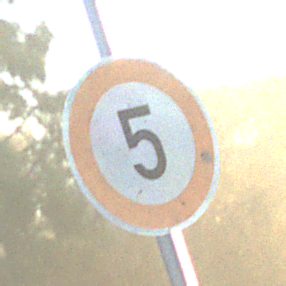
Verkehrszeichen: Geschwindigkeit5
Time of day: SunriseSunset
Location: Outdoor (Nature)
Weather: Clear
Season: NotSpecified
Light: Natural